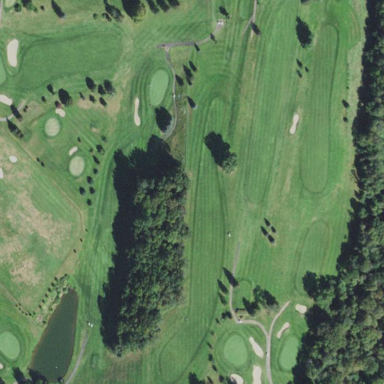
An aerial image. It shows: Golf course surrounded by greenery.